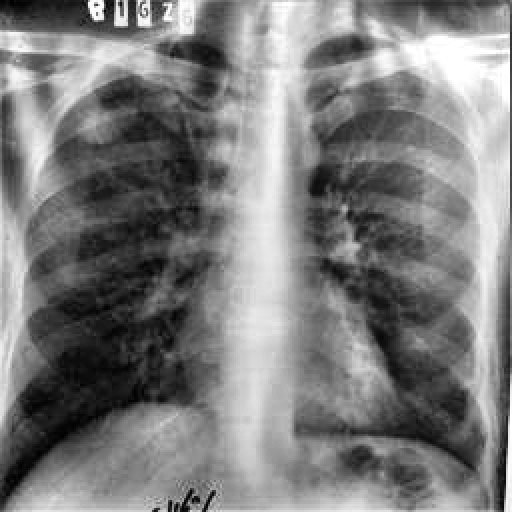
Finding: TUBERCULOSIS